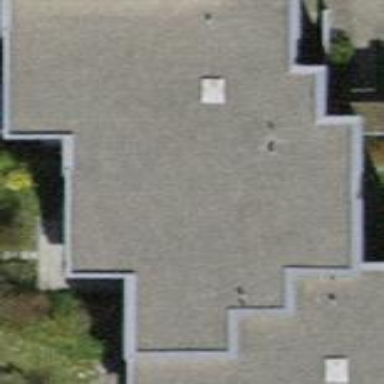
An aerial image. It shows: Flat-roofed building.